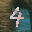
Label: 4